Question: For the following code, on my PC, char '' will always results in a space (when printing using 'cout'). However, on my friend's PC, the result of char '' will always results in a char 'a'. Code and screenshots are as follows:
'''
#include <iostream>
using namespace std;
// Function main
int main()
{
cout << "xxx" << '' << "yyy" << endl;
return 0;
}
'''

: on my PC. : on my friend's PC.
What's going on here? Why are the results different on different PCs?
:
1. The results will still be different even we share the same executable exe file (i.e. compiled on my PC and run on both PCs).
2. We both use visual studio 2010 also with same project character set.
3. There maybe some buffer overrun here, but please pay attention to the fact that I will always get a space while my friend will always get a char a.
4. It shares the same feature if we both do cout<<ends.
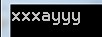
Answer: For a "non-printable character" (which for ASCII is anything outside the range of 0x20-0x7e [*]), output is technically undefined, and the actual visual output will depend on several things:
1. The actual output device - if you view the character on a Windows command line prompt, it may well look different to a Terminal window under Linux, and using a genuine (30+ year old) VT100 terminal, it will most likely look different again. (In fact, when I first used to write code for terminals that used serial input, we used to "pad" certain control sequences with NUL characters, because the terminal would drop some characters when the escape sequence was "complicated" - say a clear-screen, it may not receive the next 5-6 characters, so we'd add an extra 10 NUL characters to, so that we'd lose the NUL's rather than part of the meaningful text we wanted to print on the screen).
2. When applicable, the font selected to show the text may also matter (this appears to be the case in this particular situation, but don't rely on it). Of course, this applies also to printable characters, but aside from some "special" fonts (Zapf Dingbats, Symbols are obvious examples), the "printable range" does match what we expect. The "non-printable" range is not so well-defined.
3. The method of actual printing - for example using cout or printf will have a different result than "poking characters into the frame-buffer memory on a PC [in text mode]".
For consistent results of printing non-printable characters, you will need to process them into something that is defined as printable.
[*] Many systems support extended ranges, for example the original IBM/PC has a range of 0x20-0xff, and modern systems use multiple bytes to represent characters that are "non-printable" in for example UTF-8 encoding, where commonly used characters [in European languages] are encoded with a single byte, and characters that are less common get a two, three or four-byte encoding. Even here, the actual output depends on the exact font chosen.